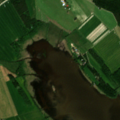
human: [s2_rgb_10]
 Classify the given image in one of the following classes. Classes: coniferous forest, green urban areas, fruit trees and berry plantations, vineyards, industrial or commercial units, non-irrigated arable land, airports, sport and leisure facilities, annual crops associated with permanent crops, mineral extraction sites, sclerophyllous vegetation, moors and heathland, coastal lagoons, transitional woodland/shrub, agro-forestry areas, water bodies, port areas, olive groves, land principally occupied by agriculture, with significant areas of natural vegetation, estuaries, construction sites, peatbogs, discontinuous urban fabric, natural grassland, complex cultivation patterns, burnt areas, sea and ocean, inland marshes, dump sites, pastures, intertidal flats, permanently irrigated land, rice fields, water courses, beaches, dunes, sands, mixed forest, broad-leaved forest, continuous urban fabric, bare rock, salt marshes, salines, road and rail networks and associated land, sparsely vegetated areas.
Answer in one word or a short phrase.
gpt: non-irrigated arable land, land principally occupied by agriculture, with significant areas of natural vegetation, mixed forest, water bodies